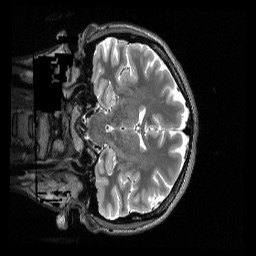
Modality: T2w
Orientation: coronal
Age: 25
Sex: female
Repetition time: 3.2 s
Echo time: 0.563 s